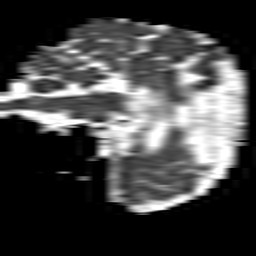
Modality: ADC
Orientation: sagittal
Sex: female
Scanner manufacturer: philips
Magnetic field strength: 1.5 T
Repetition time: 3.403 s
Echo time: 0.06922 s